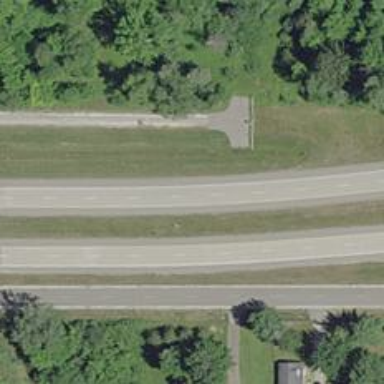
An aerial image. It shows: Primary highway.